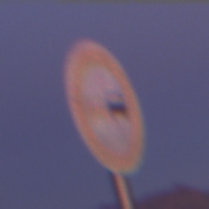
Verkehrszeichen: Ueberholverbot
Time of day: Dawn
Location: Outdoor (Nature)
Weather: PartlyCloudy
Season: NotSpecified
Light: Natural